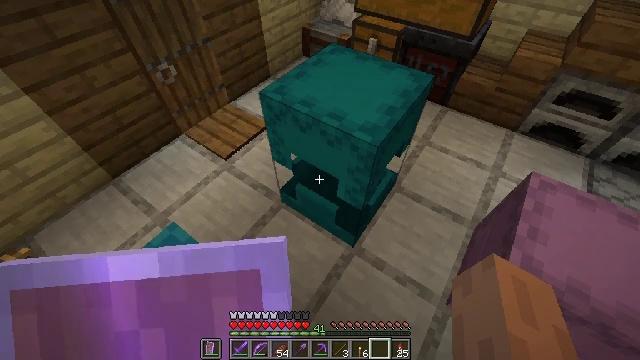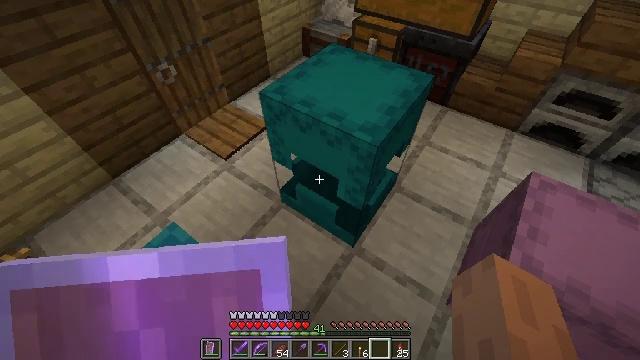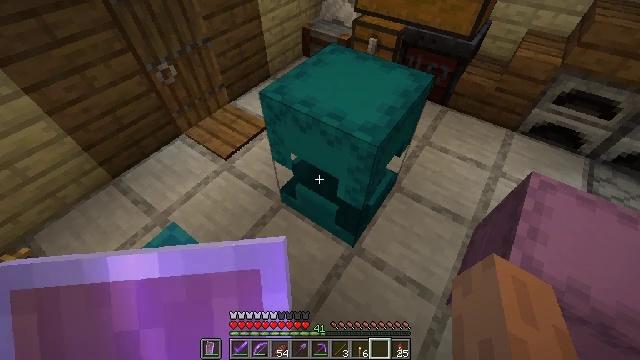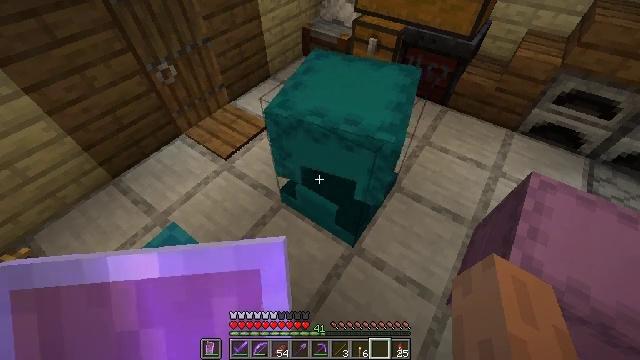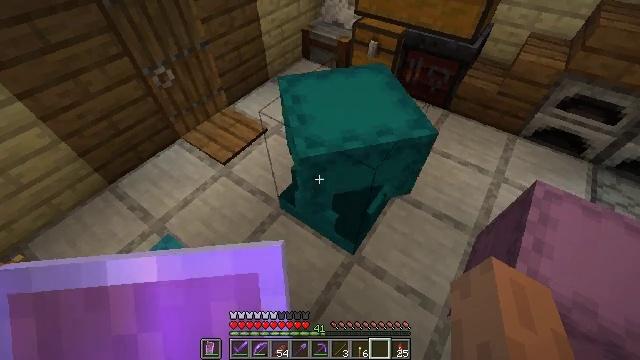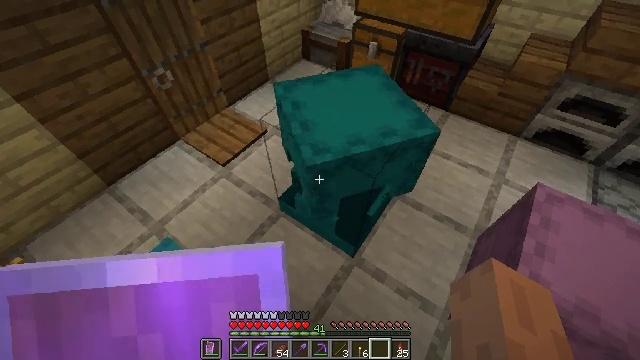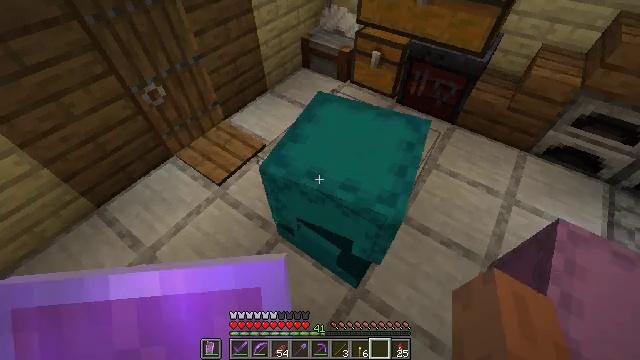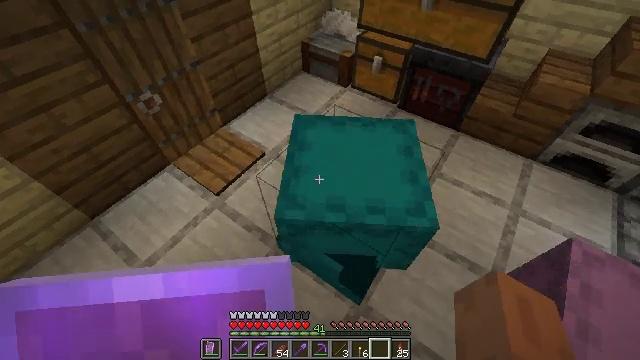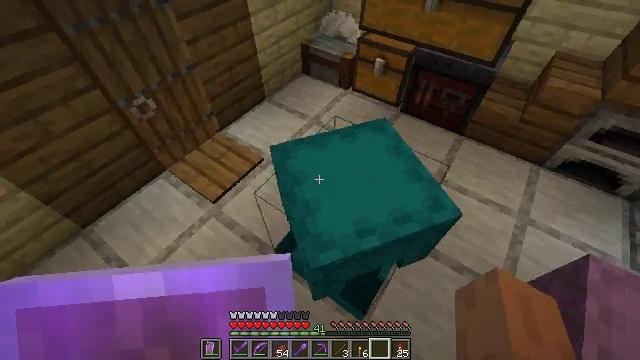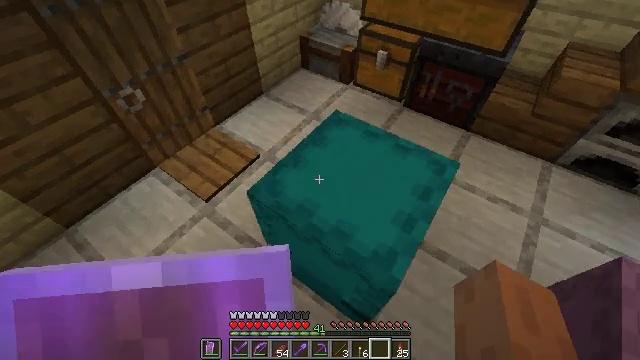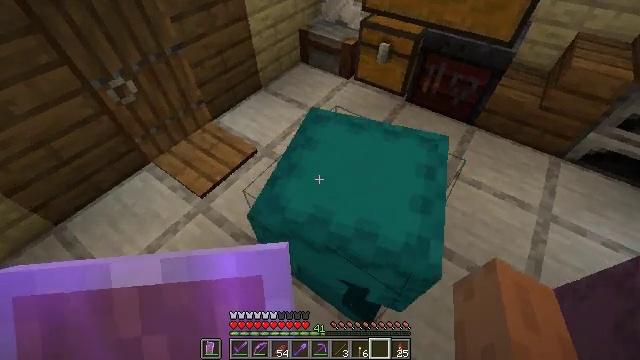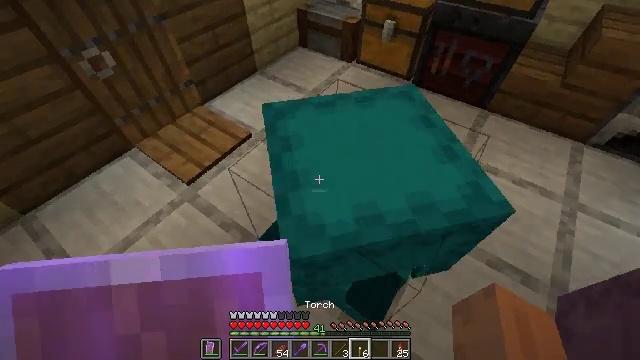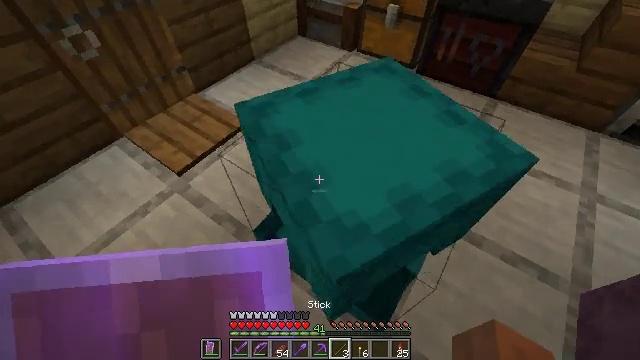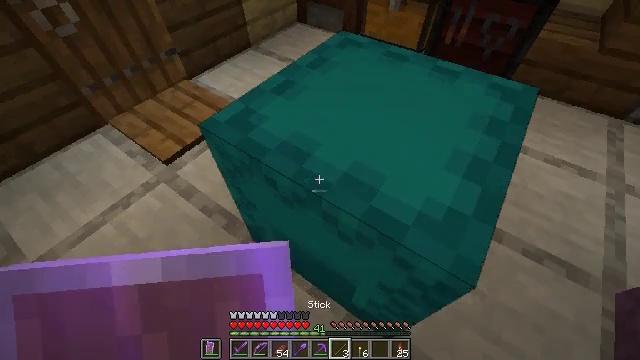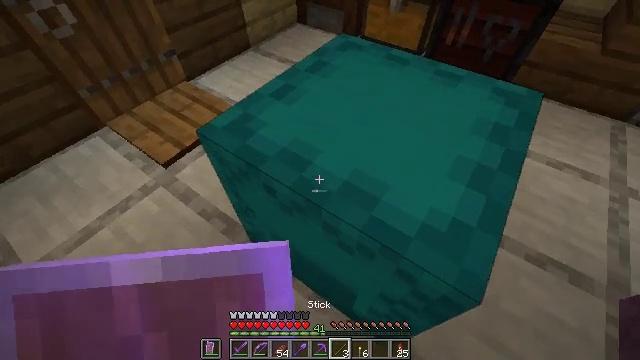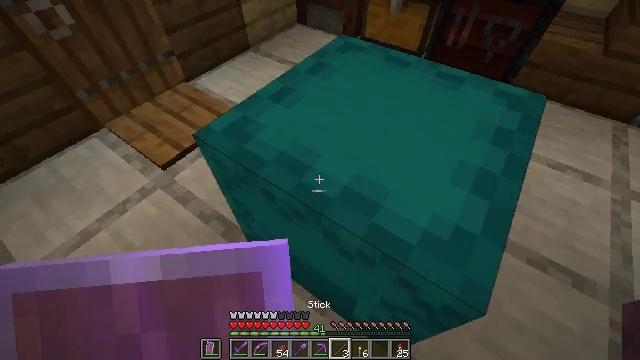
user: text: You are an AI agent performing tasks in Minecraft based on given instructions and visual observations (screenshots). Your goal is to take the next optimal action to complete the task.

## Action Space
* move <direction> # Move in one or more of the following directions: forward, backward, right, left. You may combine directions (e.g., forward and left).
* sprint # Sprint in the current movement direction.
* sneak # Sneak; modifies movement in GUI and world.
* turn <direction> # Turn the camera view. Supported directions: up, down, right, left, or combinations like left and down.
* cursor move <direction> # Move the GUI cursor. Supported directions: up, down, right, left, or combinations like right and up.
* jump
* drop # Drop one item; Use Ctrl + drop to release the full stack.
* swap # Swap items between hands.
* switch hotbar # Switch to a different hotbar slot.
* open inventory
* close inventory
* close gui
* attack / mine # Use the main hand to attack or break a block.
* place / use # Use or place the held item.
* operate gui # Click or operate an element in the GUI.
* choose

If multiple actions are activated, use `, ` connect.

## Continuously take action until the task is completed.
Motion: motion action
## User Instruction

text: mine block cyan shulker box
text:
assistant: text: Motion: no_op
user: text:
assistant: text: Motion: no_op
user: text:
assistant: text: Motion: no_op
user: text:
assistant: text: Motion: move forward
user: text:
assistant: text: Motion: move forward
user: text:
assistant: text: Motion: move forward
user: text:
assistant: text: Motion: move forward
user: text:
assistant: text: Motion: no_op
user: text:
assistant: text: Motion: no_op
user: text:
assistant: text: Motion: no_op
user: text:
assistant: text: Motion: no_op
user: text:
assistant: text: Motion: no_op
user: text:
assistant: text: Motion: no_op
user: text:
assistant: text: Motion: no_op
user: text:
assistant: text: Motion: no_op
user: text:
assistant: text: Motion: no_op
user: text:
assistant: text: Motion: no_op
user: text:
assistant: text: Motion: no_op
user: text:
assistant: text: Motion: turn right
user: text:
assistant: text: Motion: turn right
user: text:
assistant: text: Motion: turn right
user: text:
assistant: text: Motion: turn right
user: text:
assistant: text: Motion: no_op
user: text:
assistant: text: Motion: no_op
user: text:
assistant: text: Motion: no_op
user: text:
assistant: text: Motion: no_op
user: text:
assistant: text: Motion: no_op
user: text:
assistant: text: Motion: no_op
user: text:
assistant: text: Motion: attack / mine
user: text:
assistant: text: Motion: attack / mine